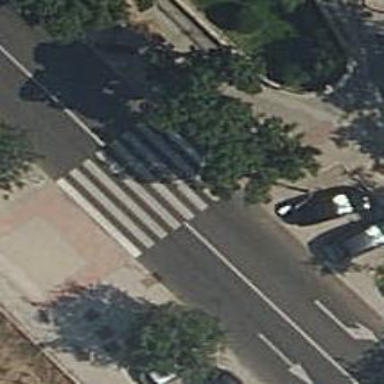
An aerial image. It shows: Marked road crossing with visible markings.